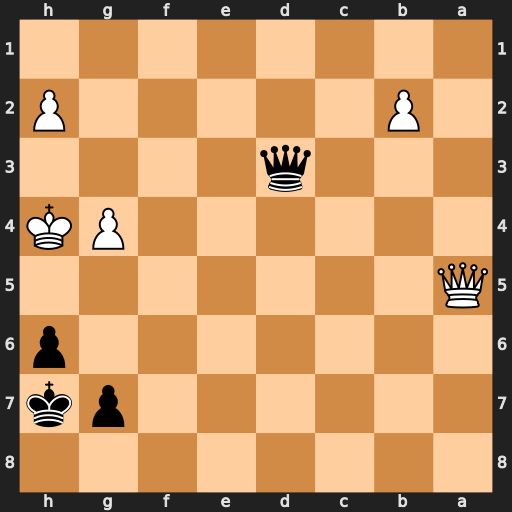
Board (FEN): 8/6pk/7p/Q7/6PK/3q4/1P5P/8
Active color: b
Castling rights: -
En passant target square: -
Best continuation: g5+ Qxg5 hxg5+